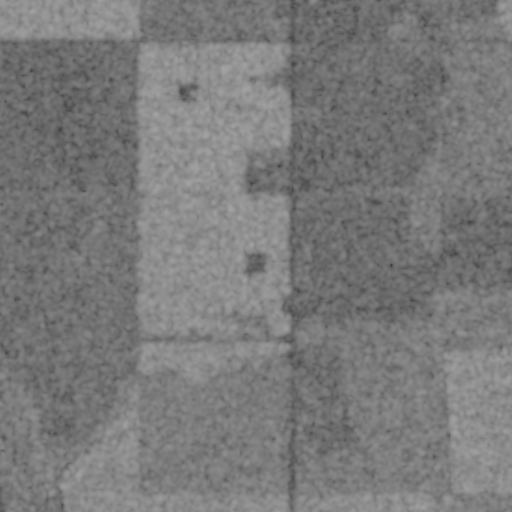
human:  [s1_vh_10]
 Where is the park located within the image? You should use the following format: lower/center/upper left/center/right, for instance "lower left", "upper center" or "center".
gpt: The park is located in the upper center of the image.
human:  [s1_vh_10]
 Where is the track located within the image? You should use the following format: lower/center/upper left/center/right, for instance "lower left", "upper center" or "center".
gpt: There is no track in the image.

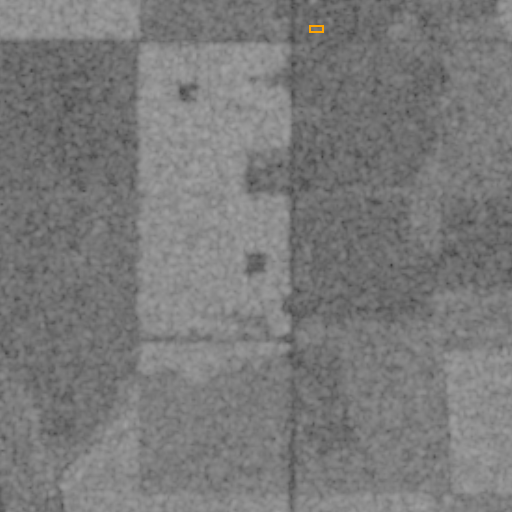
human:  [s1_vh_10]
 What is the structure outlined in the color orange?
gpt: The structure outlined in orange is a park.
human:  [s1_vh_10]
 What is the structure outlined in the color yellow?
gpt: There is no yellow outline.